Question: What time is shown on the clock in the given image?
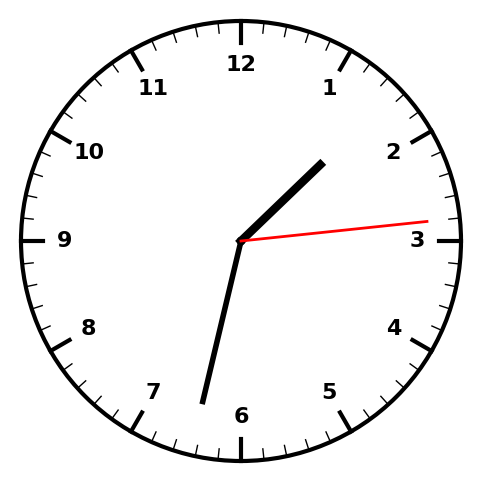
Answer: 01:32:14